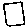
Label: square